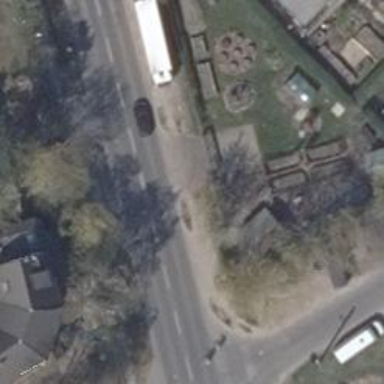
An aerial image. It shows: Public transport stop position.